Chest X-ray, AP view. Patient: 30 years old, sex F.
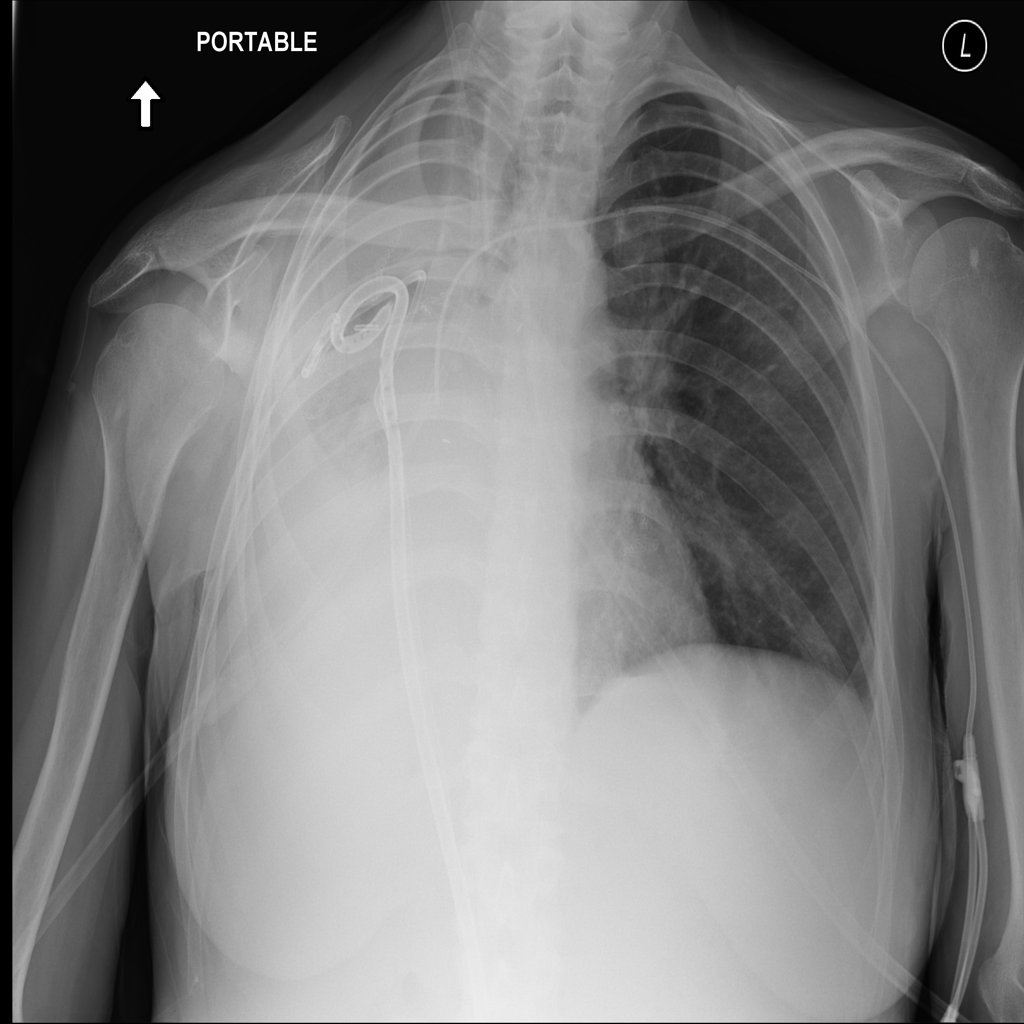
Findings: No Finding